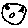
Label: moon